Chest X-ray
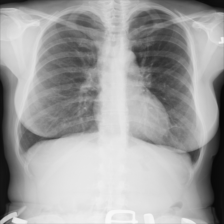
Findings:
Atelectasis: negative
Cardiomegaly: negative
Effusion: negative
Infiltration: negative
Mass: negative
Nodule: negative
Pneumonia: negative
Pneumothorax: negative
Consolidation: negative
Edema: negative
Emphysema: negative
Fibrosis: negative
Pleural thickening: negative
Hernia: negative